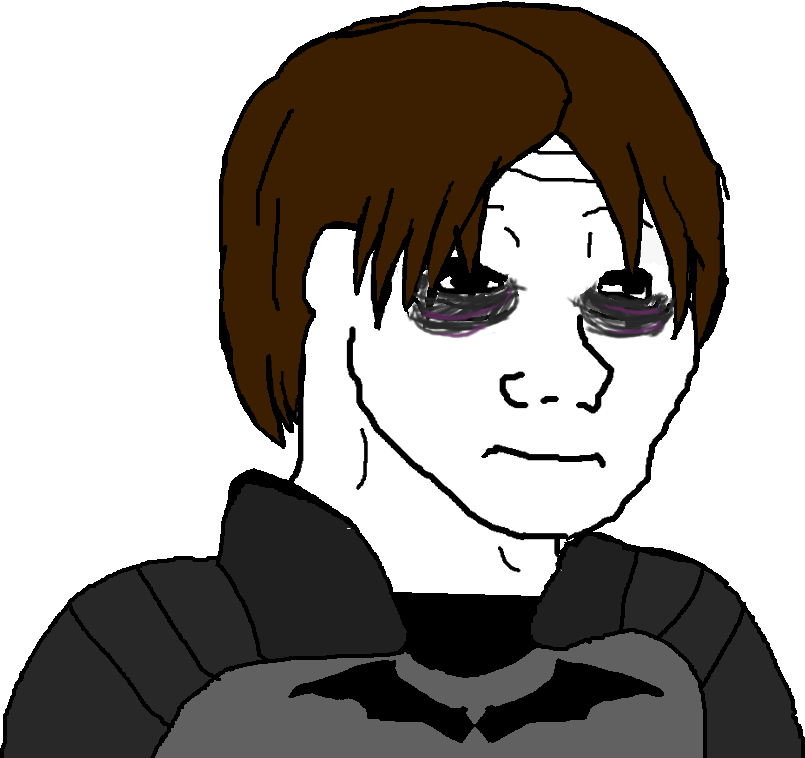
Label: 5_Doomer